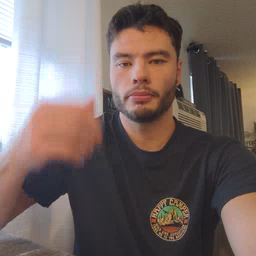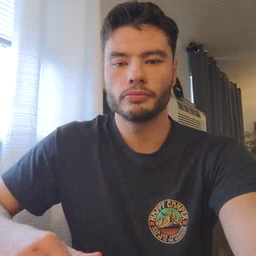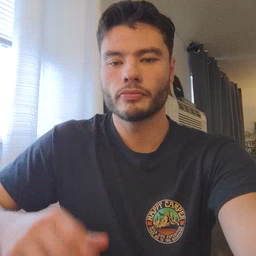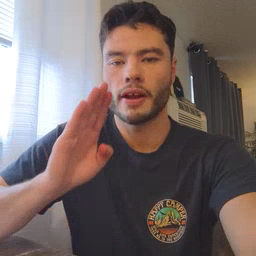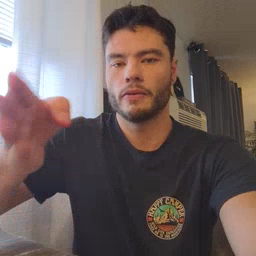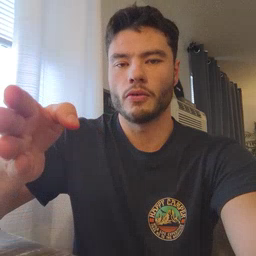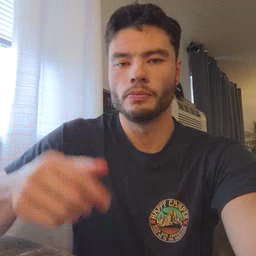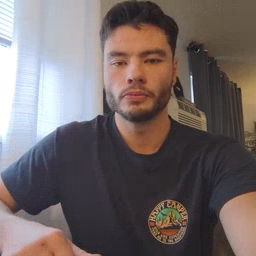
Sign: after